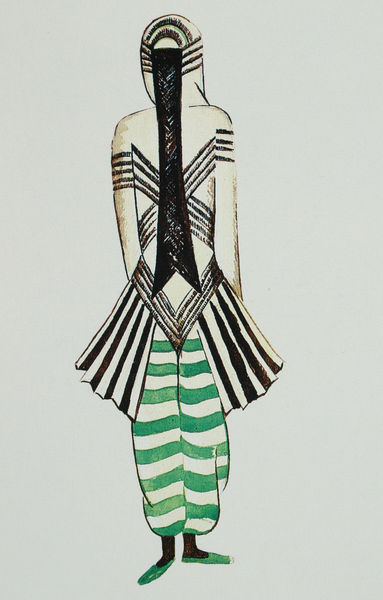
Titel: Schachrazade
Künstler: Pawel Kusnezow
Standort: Moskau
Institution: Bachruschin-Museum
Schlagwörter: weiß, dreieck, grün, braun, frau, kleid, schwarz, skizze, zeichnung, schleier, tuch, mode, rock, hose, jacke, kostüm, füße, rückenansicht, schuhe, modern, grafik, linien, gestreift, streifen, striche, schraffur, schuh, entwurf, puppe, türkisch, pluderhose, bänder, verhüllt, design, ensemble, schue, pumphose, streife, muslima, gesichtsschleier, grünweiß, jaxke